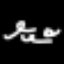
Label: squiggle